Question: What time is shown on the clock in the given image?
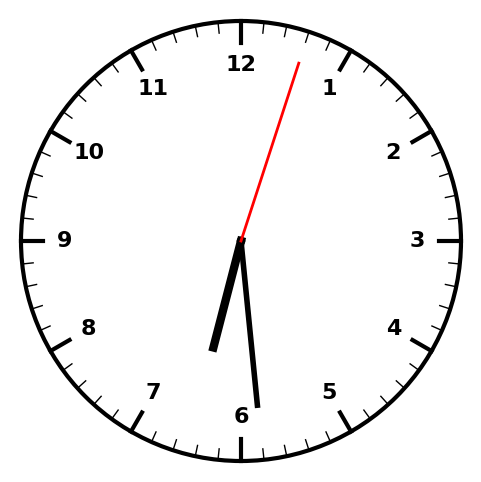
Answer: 06:29:03